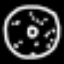
Label: donut